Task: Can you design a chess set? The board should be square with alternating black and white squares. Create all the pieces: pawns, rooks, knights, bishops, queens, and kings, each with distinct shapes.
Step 4453:
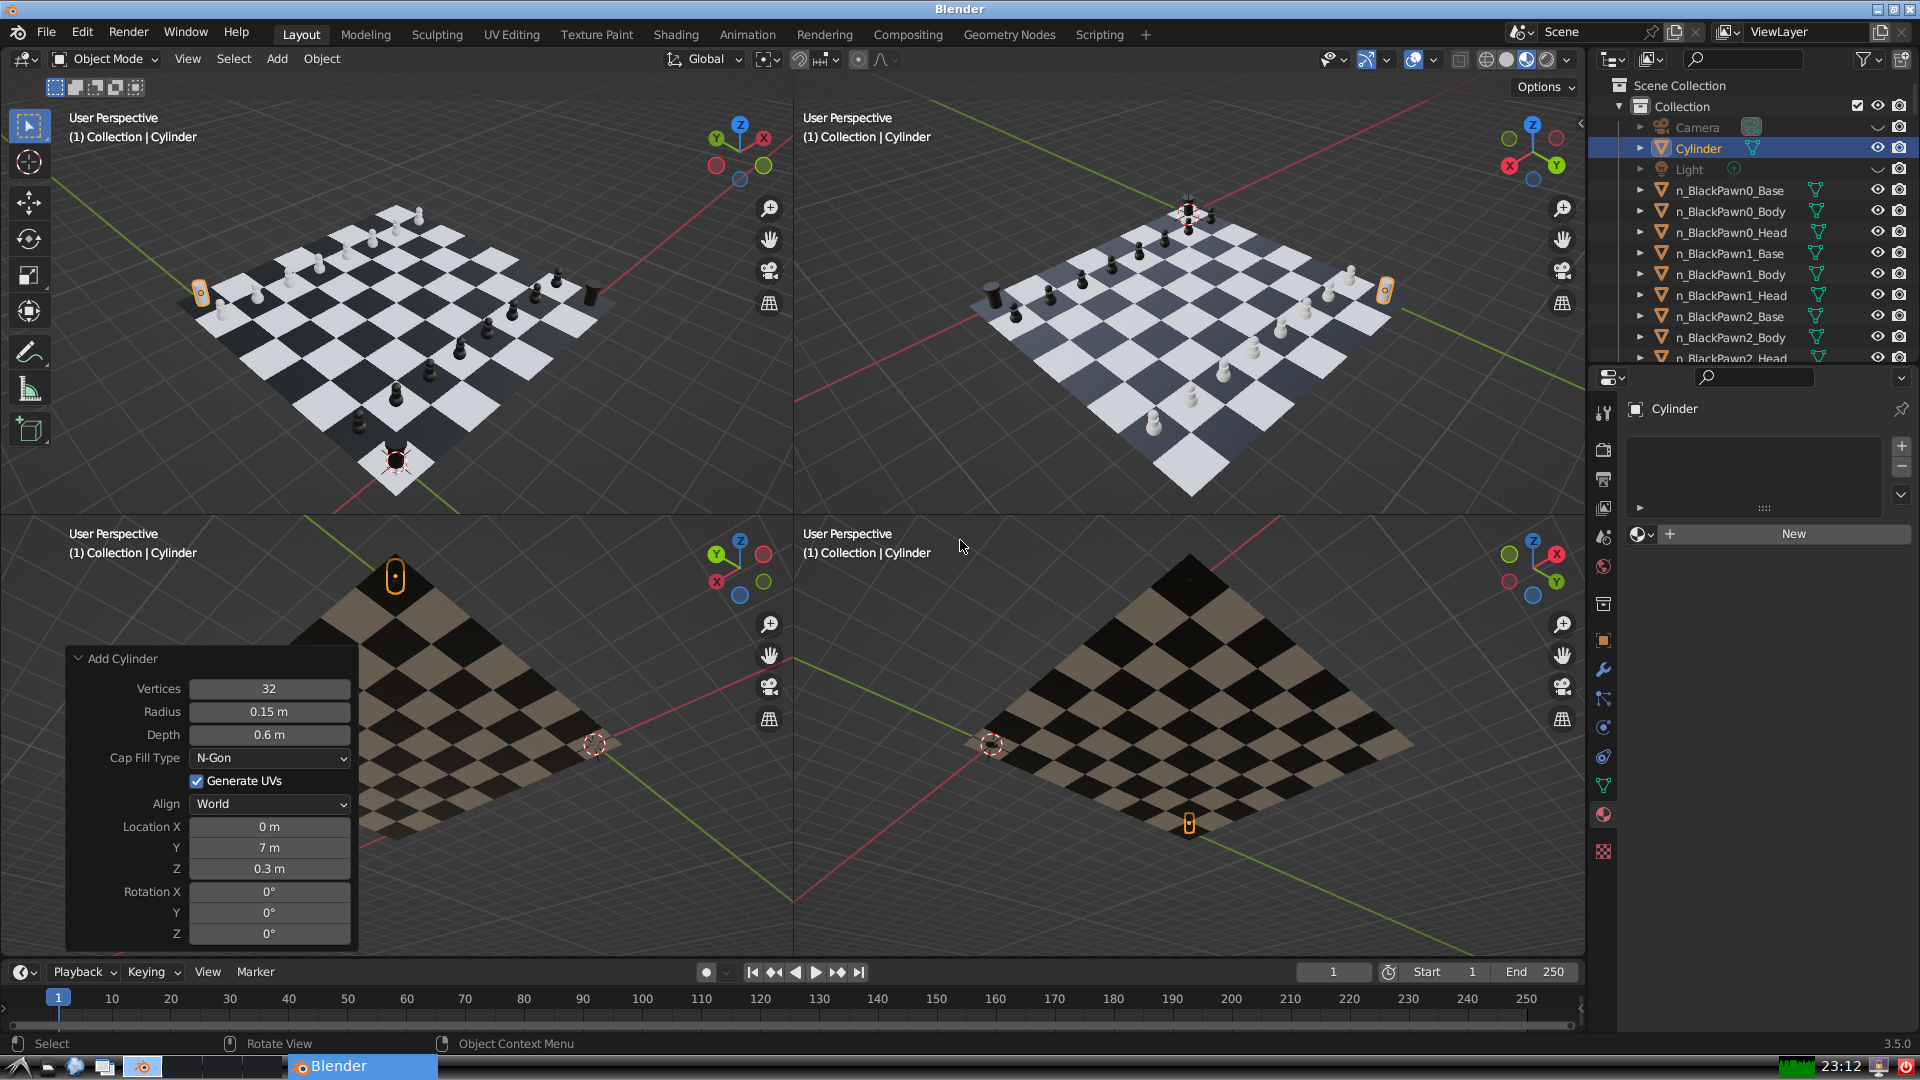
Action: {"key_press": ['Ctrl, Home']}